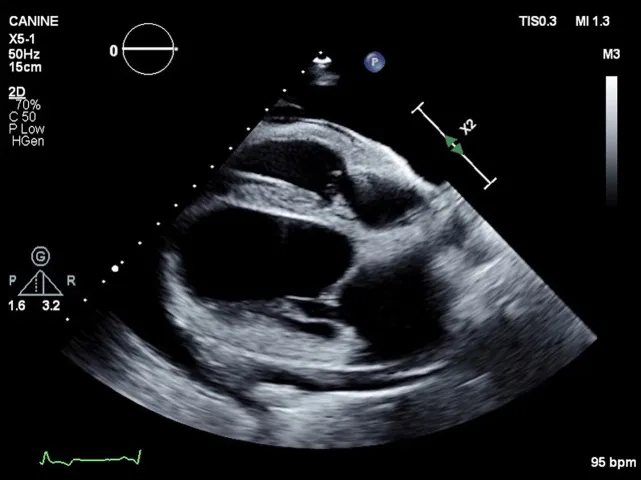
Echocardiographic image (right parasternal four chamber view) showing severe anechoic pleural effusion and mild anechoic pericardial effusion.
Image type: radiology (ultrasound)